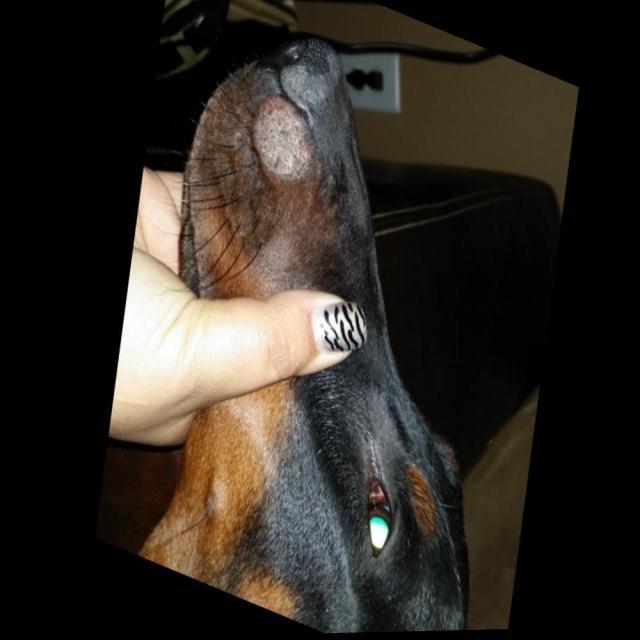
Canine ringworm (Dermatophytosis) — fungal infection caused by Microsporum or Trichophyton. Presents with circular alopecia, scaling, crusting, and broken hairs.